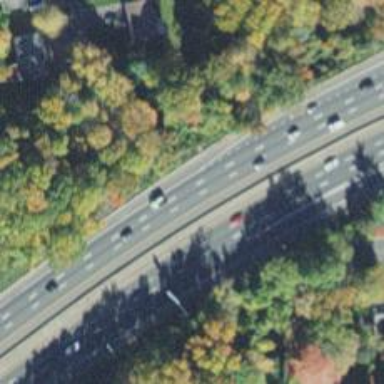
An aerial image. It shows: Asphalt motorway.